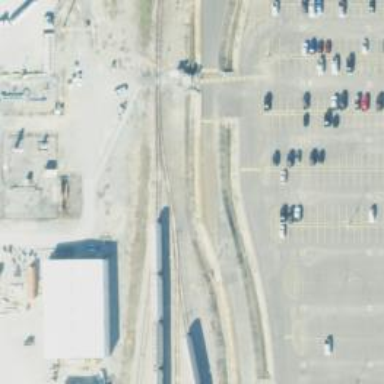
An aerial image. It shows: Rail spur service.